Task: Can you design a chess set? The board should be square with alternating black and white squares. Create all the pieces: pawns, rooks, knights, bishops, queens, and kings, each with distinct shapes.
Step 4502:
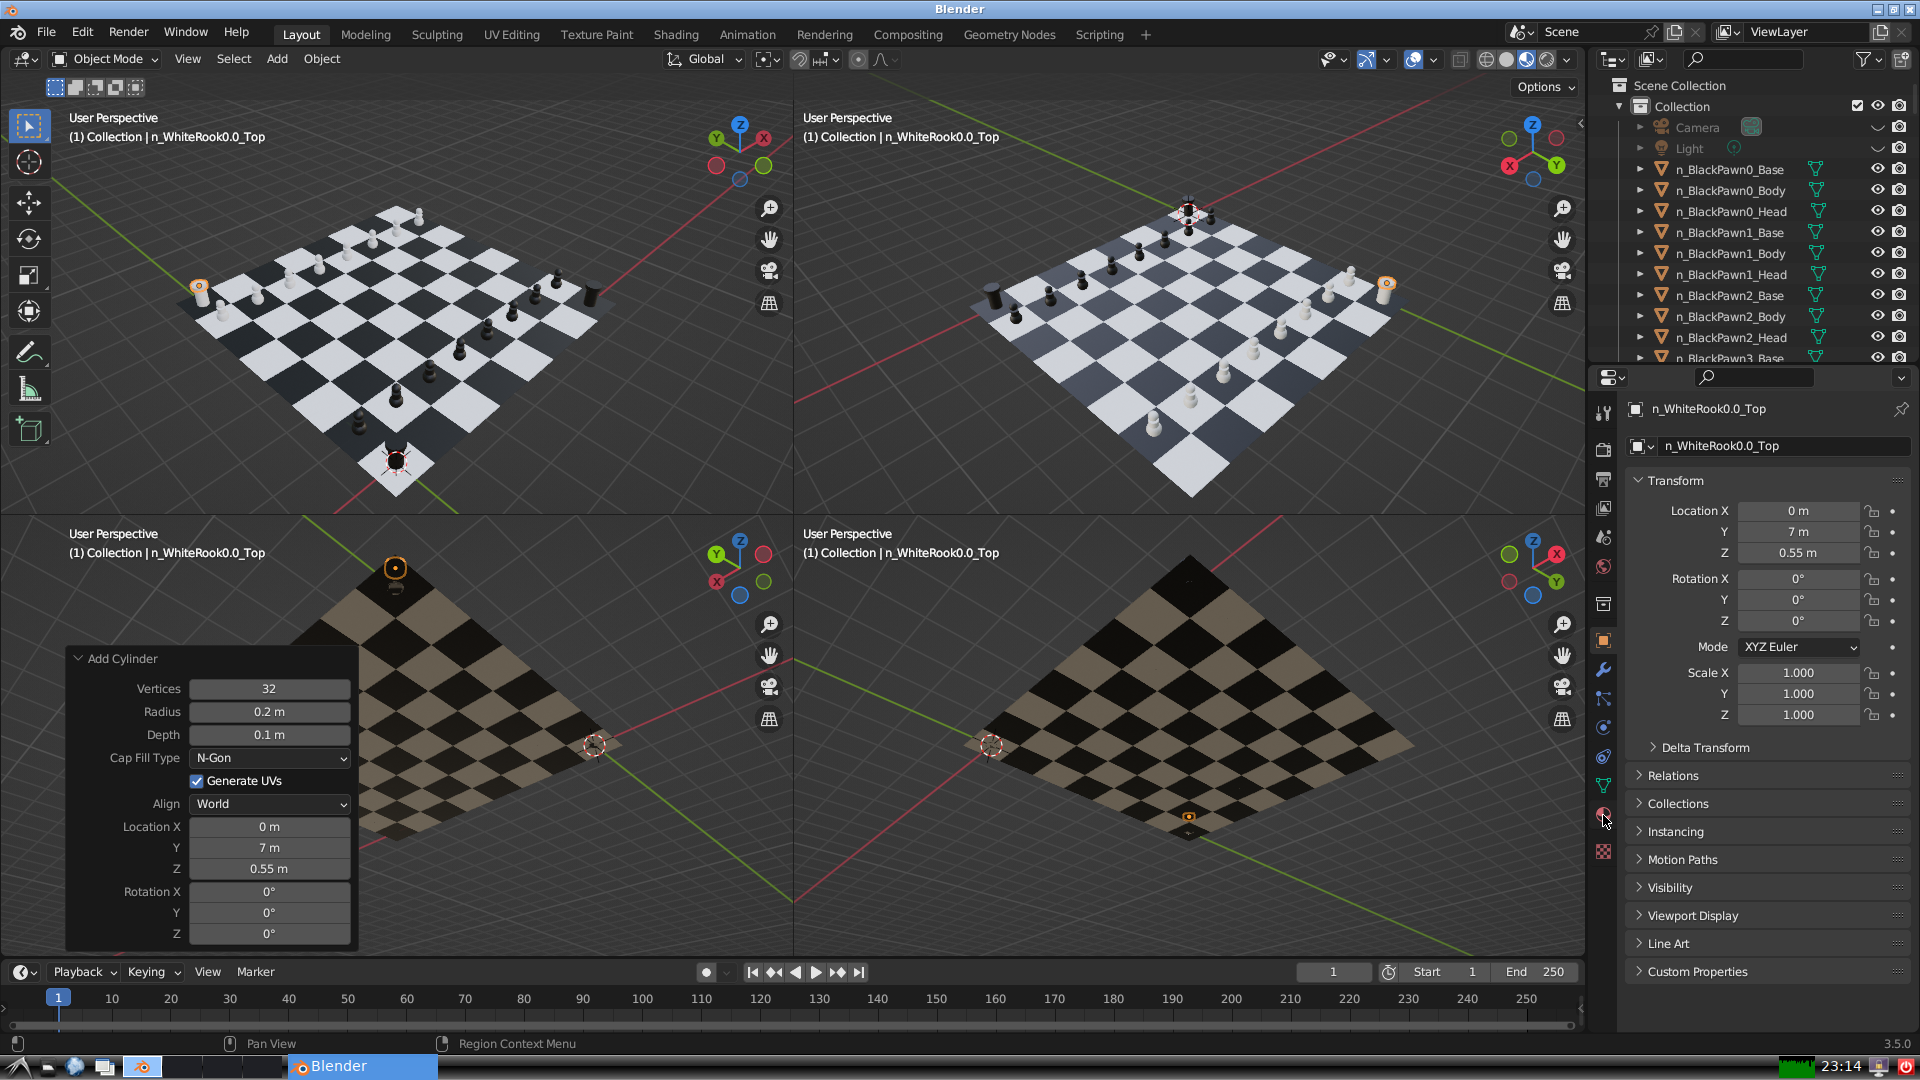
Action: click: no